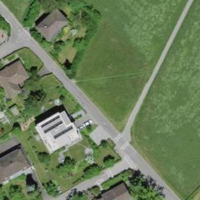
EUNIS habitat code: 55
Species observed at this site:
Medicago sativa